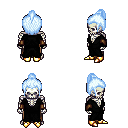
a pixel art fantasy rpg character, male body template, skeleton, gray robe, robe skirt, white cyan short topknot hairstyle, cloth bracers, gold boots, four views (front, back, left, right), 2x2 character sprite sheet, small pixel art, hard edges, no anti-aliasing